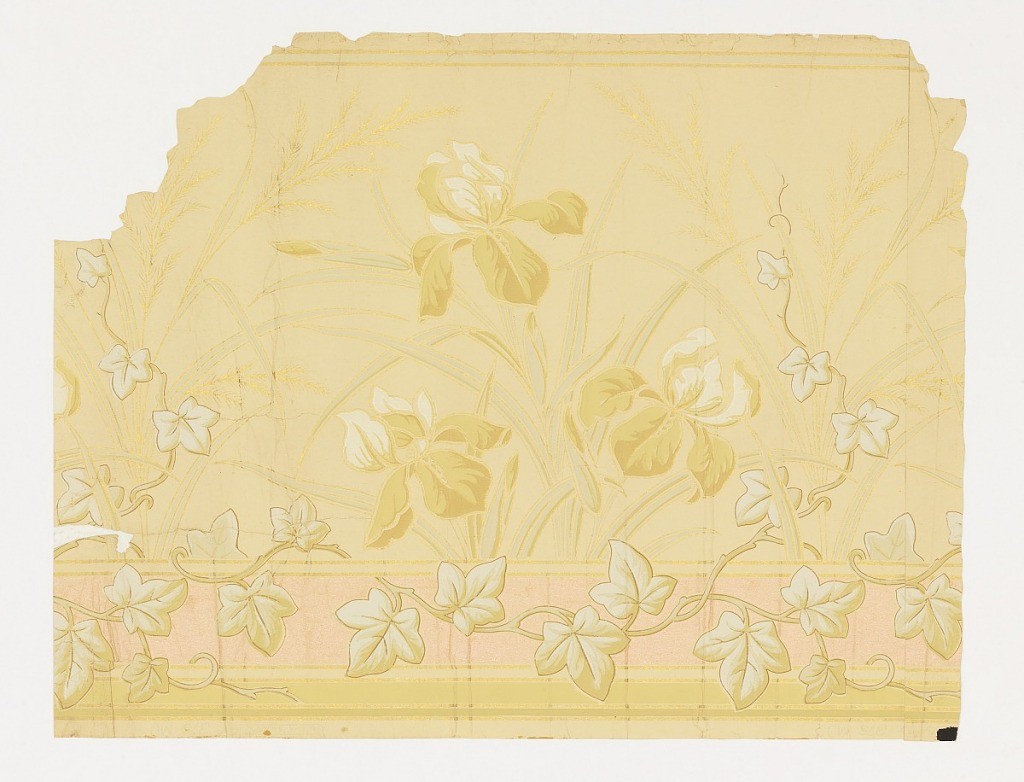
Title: Frieze
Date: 1875–1900
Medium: Machine-printed
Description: Tan background with white and beige iris design outlined in gold.